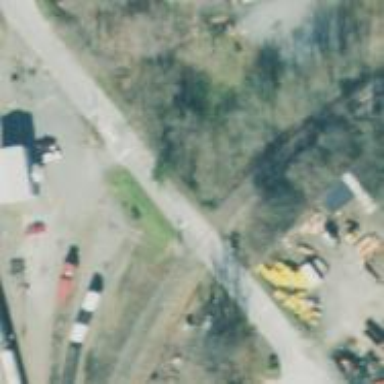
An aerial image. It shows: Level crossing with lights on the railway.